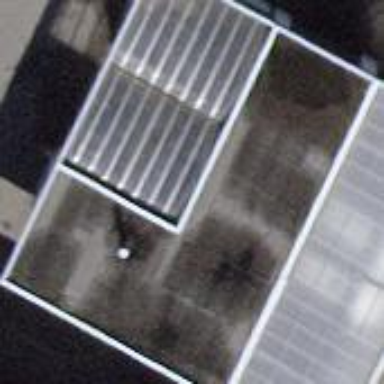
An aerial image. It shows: Commercial building.